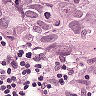
Metastatic tissue present: yes